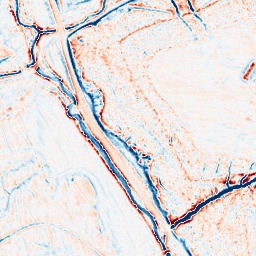
Category: edge_preserving
Decomposition family: anisotropic_diffusion
Decomposition parameters: iterations: 10
kappa: 10
gamma: 0.2
Upsampling method: bilinear
Upsampling parameters: scale: 2
Upsampling scale: 2